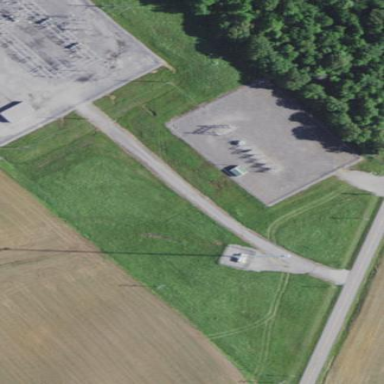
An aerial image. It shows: Distribution-level power substation.